Field crop: maize
Growth stage: 1
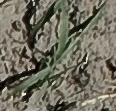
Species: sorghum